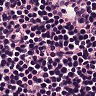
Metastatic tissue present: no